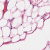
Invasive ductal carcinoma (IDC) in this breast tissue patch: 0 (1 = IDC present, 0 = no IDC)